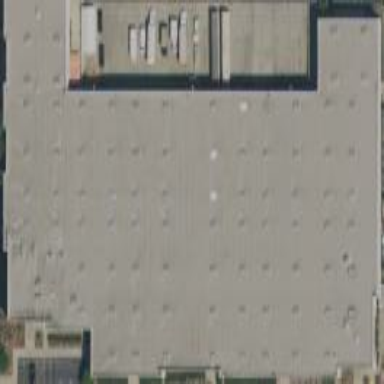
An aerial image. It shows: Industrial building.